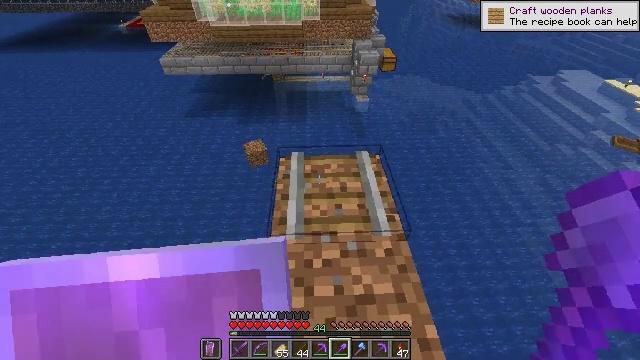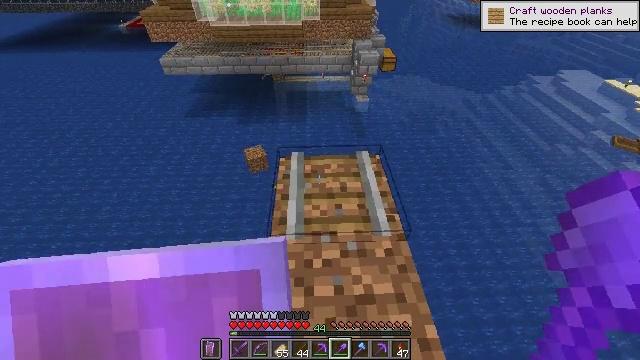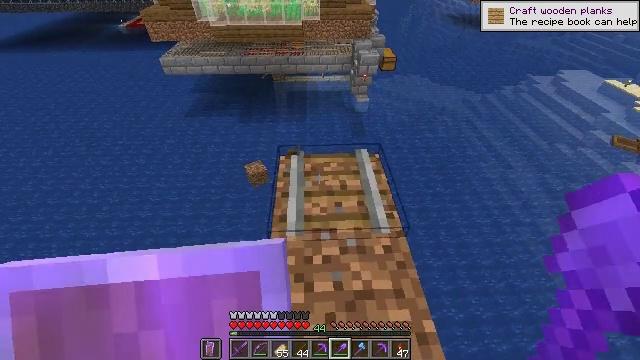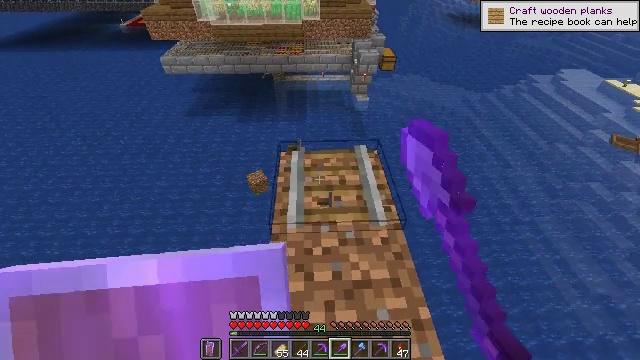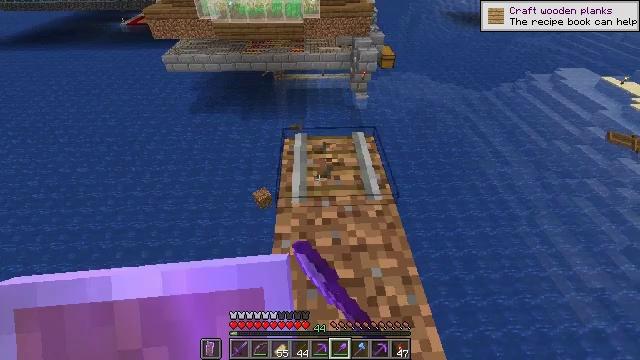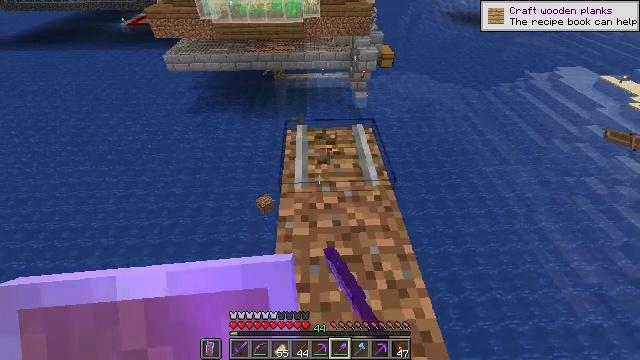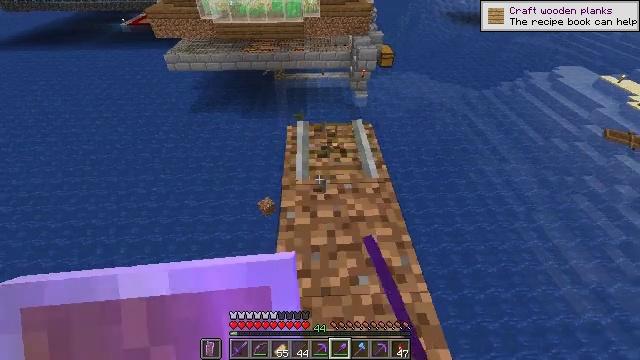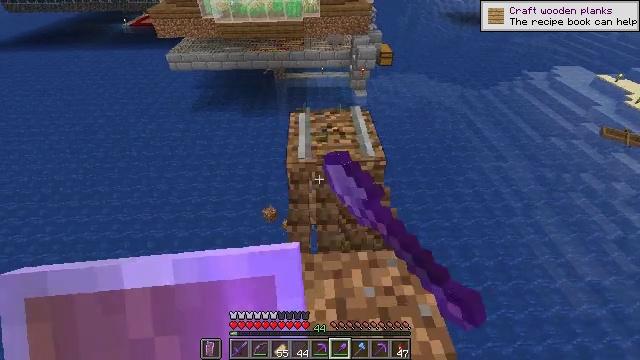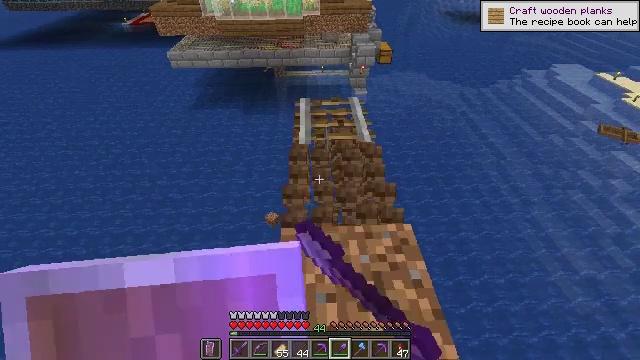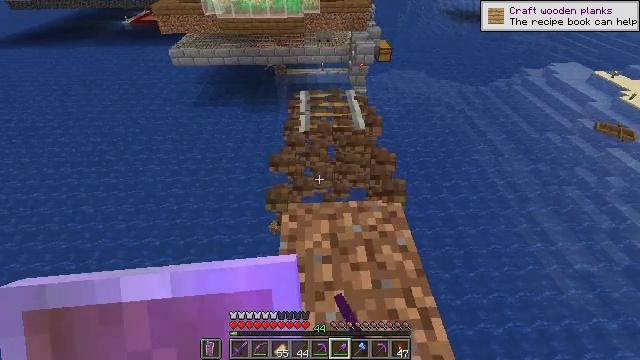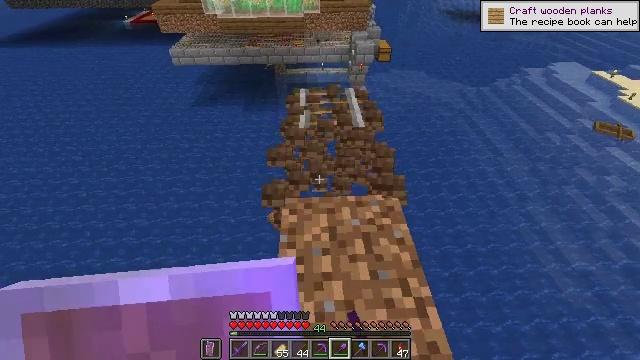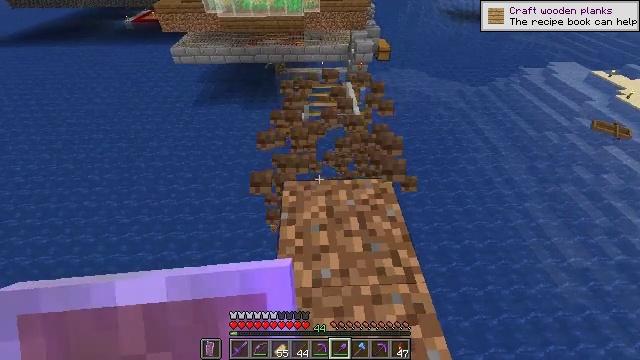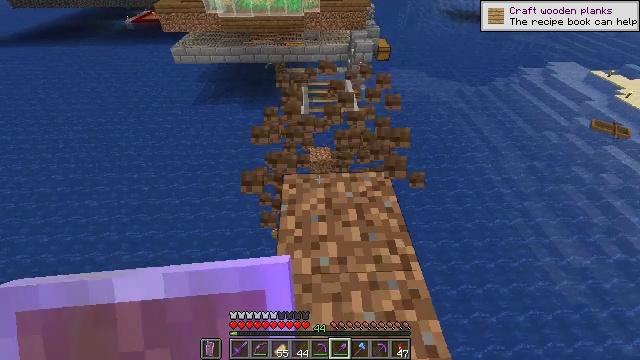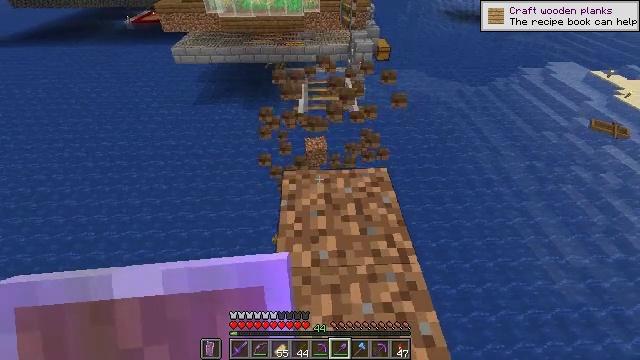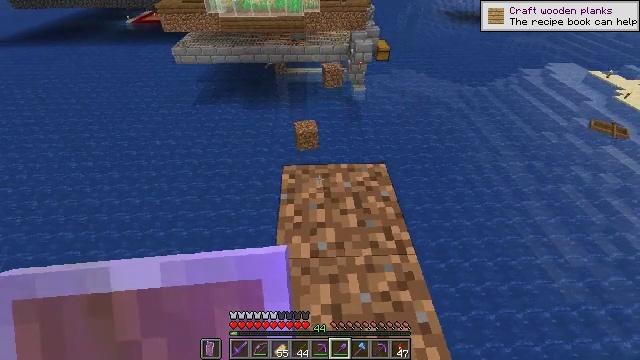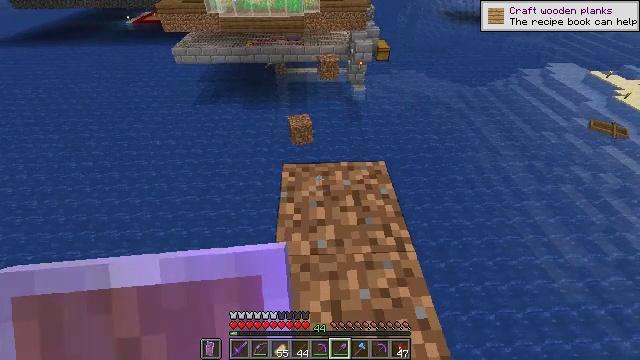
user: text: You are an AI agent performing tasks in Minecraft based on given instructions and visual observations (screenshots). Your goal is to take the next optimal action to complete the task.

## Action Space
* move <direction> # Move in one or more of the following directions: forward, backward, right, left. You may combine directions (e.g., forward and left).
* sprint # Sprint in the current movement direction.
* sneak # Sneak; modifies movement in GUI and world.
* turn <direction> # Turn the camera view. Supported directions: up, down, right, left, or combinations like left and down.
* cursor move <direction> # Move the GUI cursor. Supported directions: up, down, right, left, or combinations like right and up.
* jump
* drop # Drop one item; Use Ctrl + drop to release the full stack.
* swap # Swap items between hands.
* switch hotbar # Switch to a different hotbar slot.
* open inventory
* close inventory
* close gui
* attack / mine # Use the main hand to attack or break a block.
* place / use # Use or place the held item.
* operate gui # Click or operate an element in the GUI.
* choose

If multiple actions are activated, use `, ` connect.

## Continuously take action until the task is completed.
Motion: motion action
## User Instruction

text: Get dirt block.
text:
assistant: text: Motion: no_op
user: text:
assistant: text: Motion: move back, attack / mine
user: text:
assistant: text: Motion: move back, attack / mine
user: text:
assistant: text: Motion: move back, attack / mine
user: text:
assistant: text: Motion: move back, attack / mine
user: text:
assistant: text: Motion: move back, attack / mine
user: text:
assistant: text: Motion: move back, attack / mine
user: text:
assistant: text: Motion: move back, attack / mine
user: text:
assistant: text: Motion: move back, attack / mine
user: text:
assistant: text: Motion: move back
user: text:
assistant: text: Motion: no_op
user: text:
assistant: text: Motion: no_op
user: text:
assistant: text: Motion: no_op
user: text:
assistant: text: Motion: no_op
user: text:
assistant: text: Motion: no_op
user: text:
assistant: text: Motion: no_op
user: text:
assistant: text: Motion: no_op
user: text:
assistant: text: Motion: no_op
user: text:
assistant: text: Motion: no_op
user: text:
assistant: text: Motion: no_op
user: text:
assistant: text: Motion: no_op
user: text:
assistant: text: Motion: no_op
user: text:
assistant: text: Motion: move back
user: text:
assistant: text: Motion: move back, attack / mine
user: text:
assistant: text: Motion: move back, attack / mine
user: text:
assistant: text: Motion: move back, attack / mine
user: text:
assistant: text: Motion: move back, attack / mine
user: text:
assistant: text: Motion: move back, attack / mine
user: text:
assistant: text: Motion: move back, attack / mine
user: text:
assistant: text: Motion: move back, attack / mine